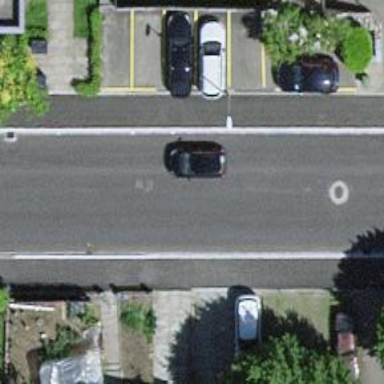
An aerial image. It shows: Bus stop equipped with public transport stop position.